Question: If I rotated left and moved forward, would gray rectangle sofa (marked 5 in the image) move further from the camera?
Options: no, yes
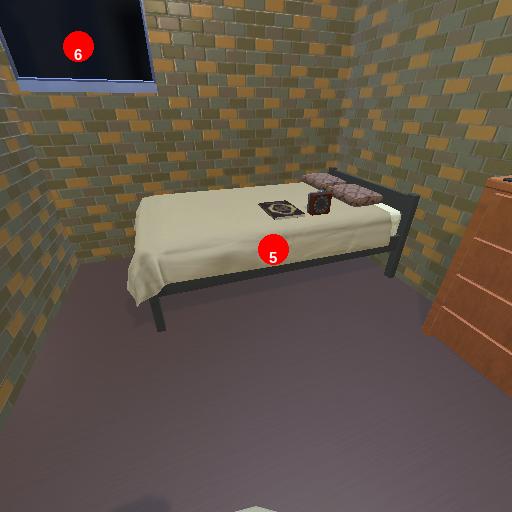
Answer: no